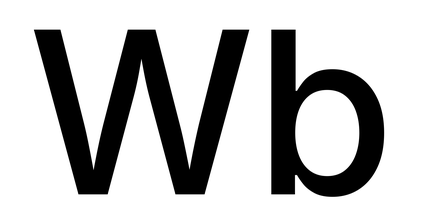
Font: Inter_Medium